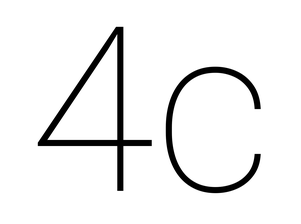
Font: Roboto_Thin